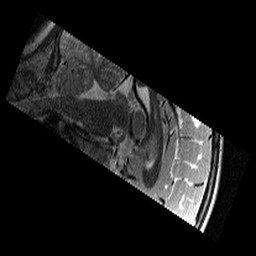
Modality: T2w
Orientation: sagittal
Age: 13
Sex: female
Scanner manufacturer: siemens
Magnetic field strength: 3 T
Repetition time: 9.23 s
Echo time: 0.067 s